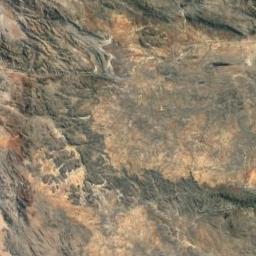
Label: mountain